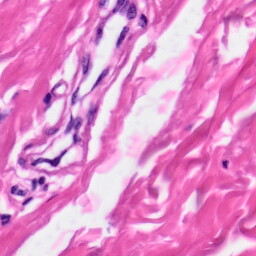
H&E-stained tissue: Skin